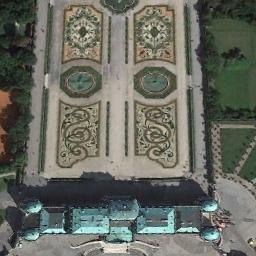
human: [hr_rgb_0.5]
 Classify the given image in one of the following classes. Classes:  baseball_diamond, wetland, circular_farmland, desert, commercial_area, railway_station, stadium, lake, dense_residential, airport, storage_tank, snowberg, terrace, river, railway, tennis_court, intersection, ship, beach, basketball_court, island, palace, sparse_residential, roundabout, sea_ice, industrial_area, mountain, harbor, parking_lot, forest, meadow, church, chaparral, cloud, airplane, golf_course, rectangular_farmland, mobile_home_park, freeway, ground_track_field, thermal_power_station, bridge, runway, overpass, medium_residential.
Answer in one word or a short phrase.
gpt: palace